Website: apple
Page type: address-validator
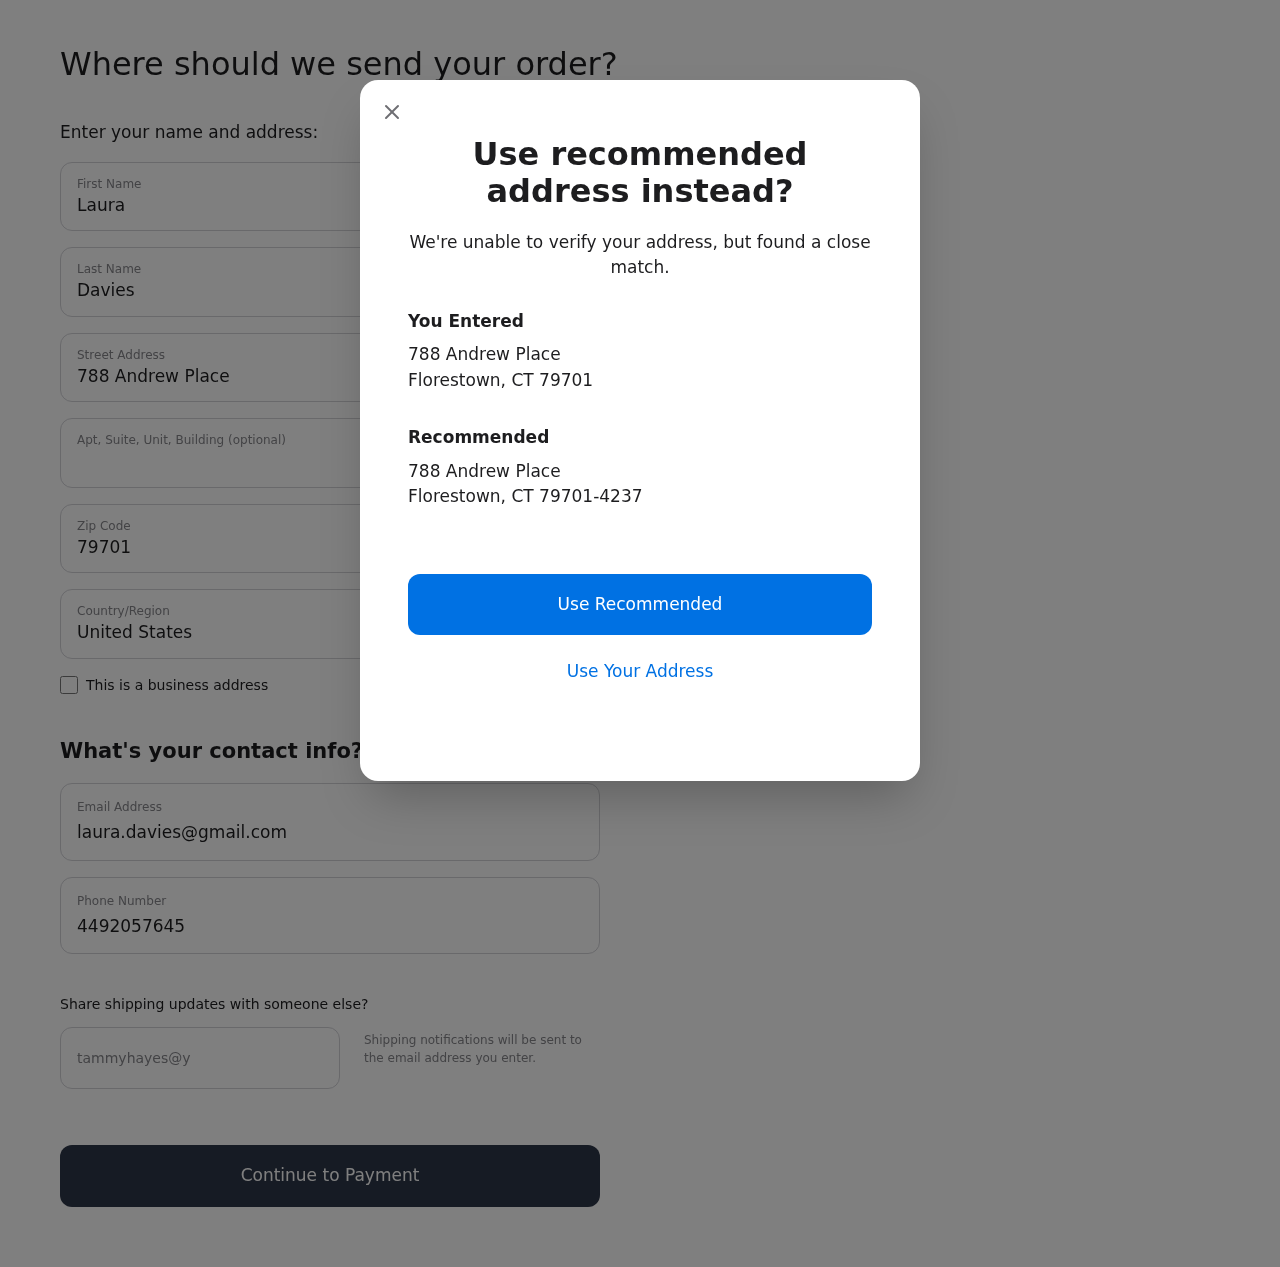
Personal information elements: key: PII_CITY
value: Florestown
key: PII_COUNTRY
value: United States
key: PII_EMAIL
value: laura.davies@gmail.com
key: PII_FIRSTNAME
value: Laura
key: PII_GIFT_EMAIL
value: tammyhayes@yahoo.com
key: PII_LASTNAME
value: Davies
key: PII_PHONE
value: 4492057645
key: PII_POSTCODE
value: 79701
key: PII_POSTCODE_FULL
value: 79701-4237
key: PII_STATE_ABBR
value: CT
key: PII_STREET
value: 788 Andrew Place
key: PII_CITY2
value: Florestown
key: PII_STATE_ABBR2
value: CT